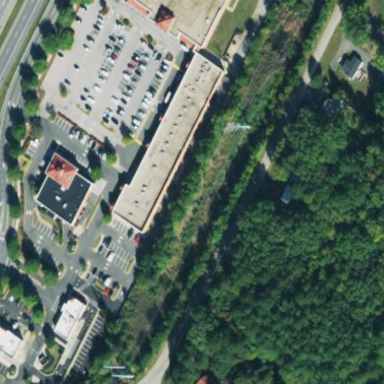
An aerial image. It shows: Retail building.